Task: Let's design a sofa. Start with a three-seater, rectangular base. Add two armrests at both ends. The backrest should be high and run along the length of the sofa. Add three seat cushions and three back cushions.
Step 153:
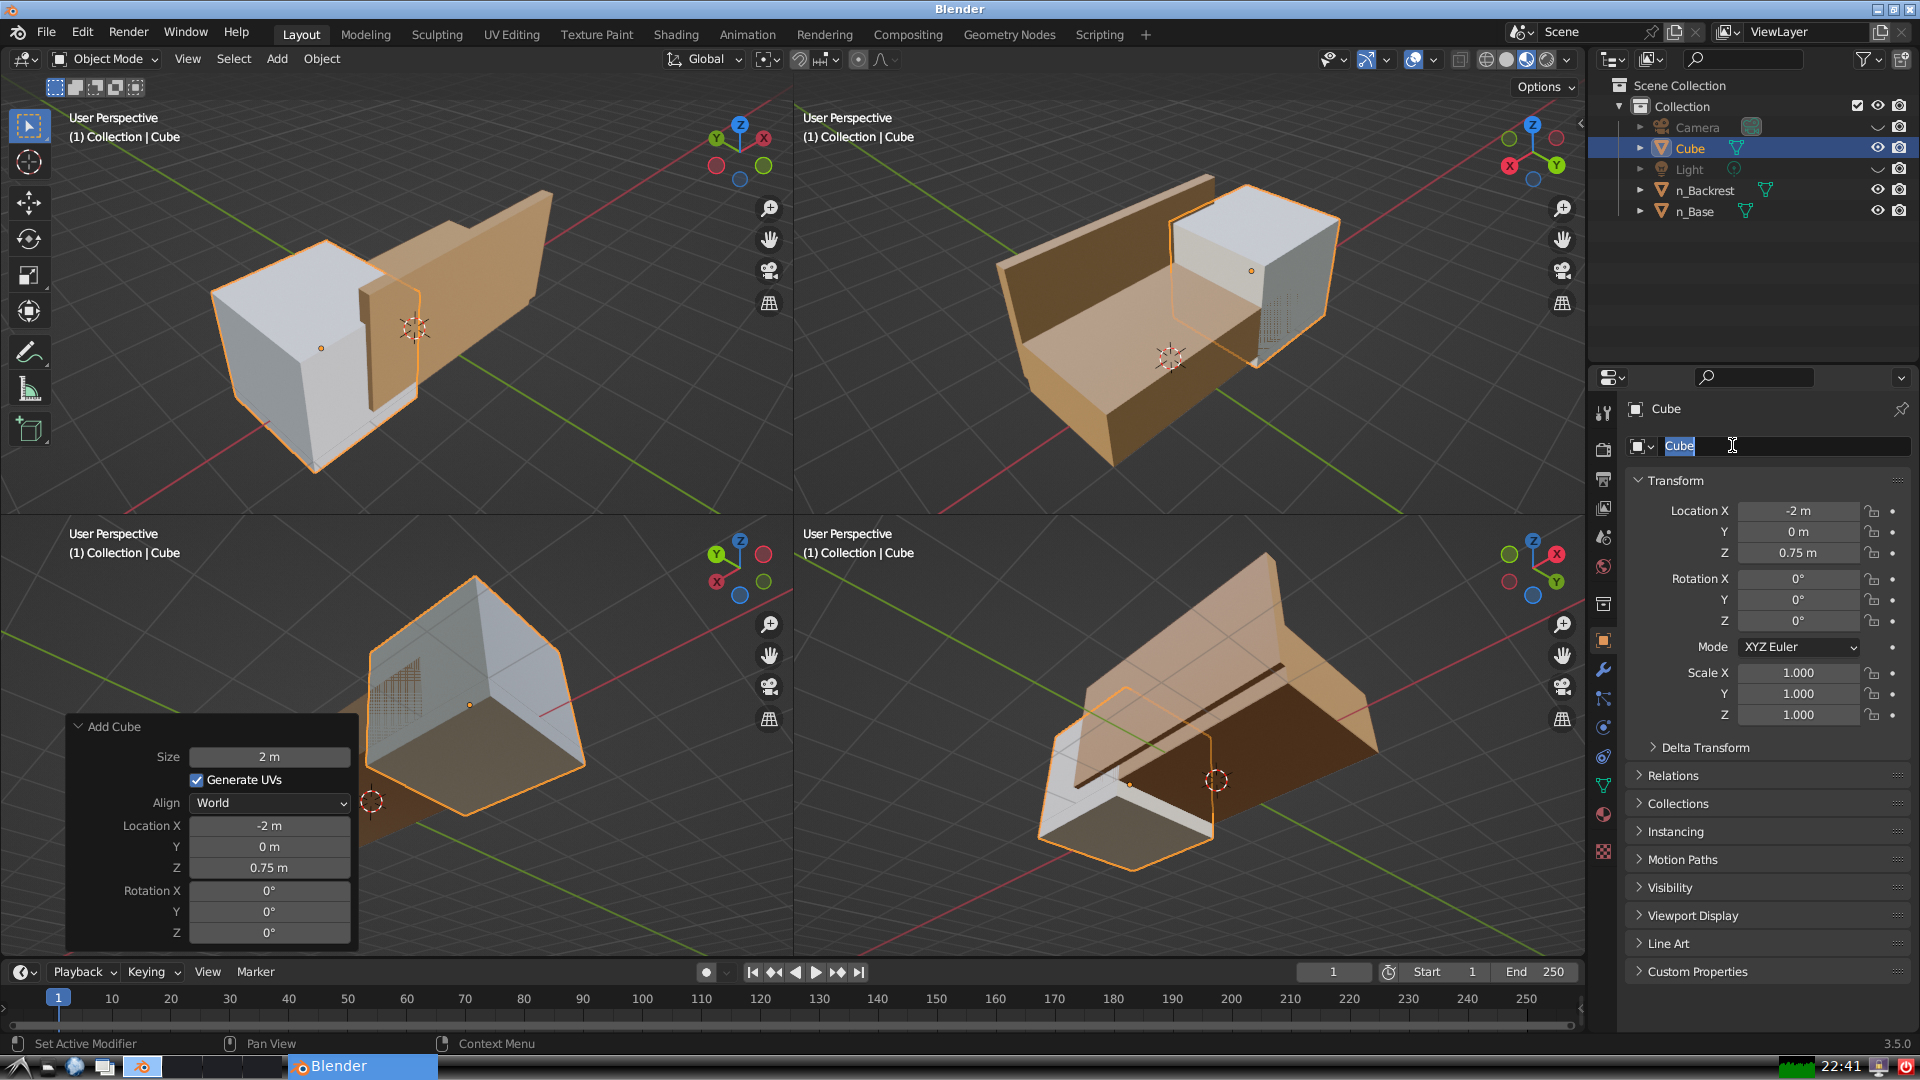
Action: input_text: n_Armrest 1